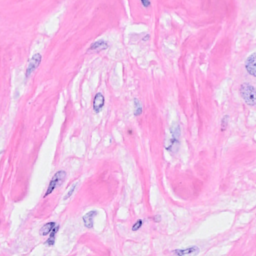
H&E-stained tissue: Breast